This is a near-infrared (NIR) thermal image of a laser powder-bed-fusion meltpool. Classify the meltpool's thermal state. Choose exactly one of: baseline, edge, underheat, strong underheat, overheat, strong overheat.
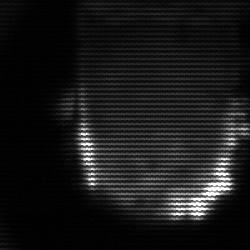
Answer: baseline